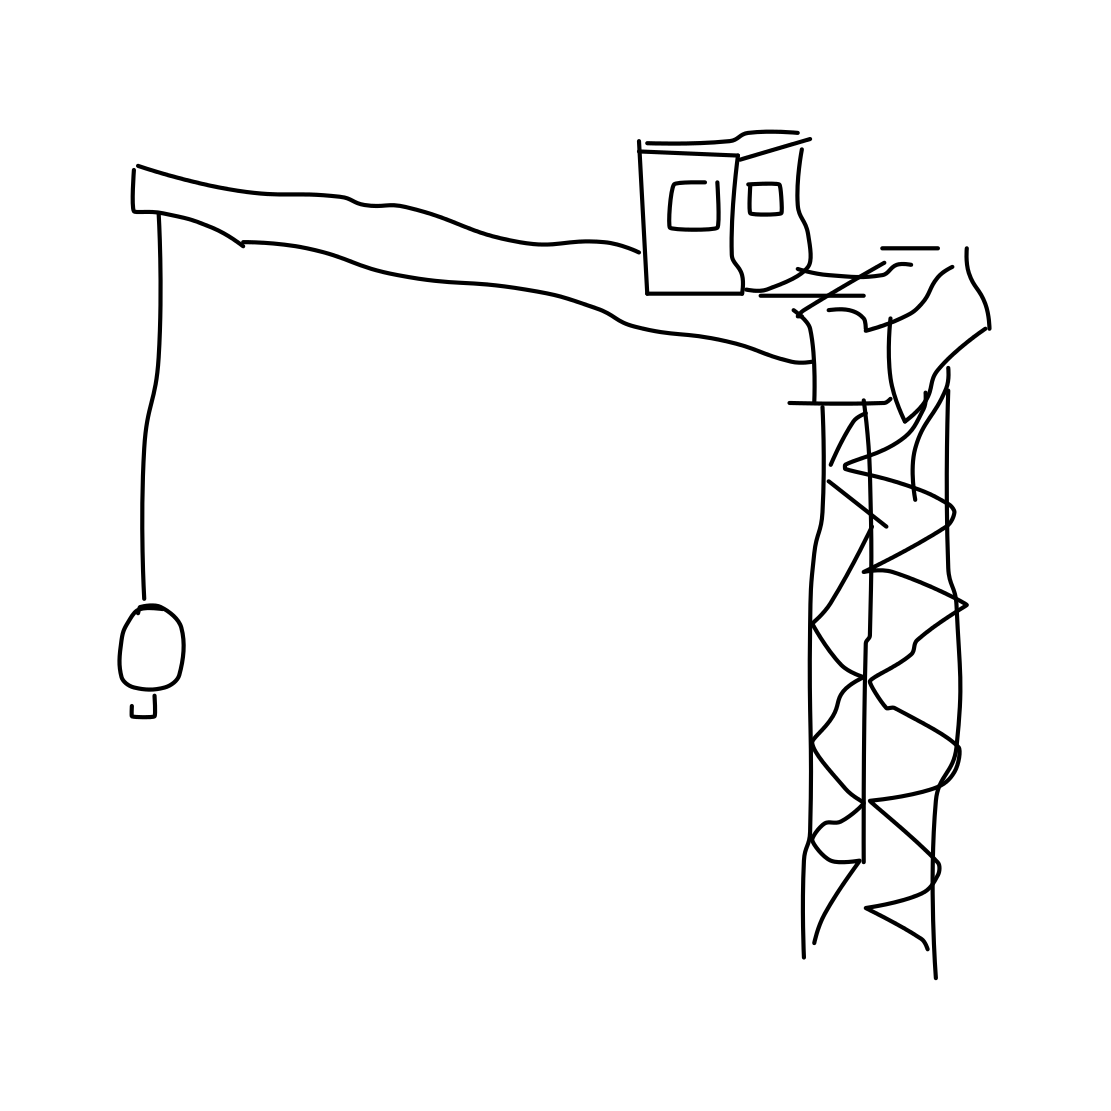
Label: crane (machine)